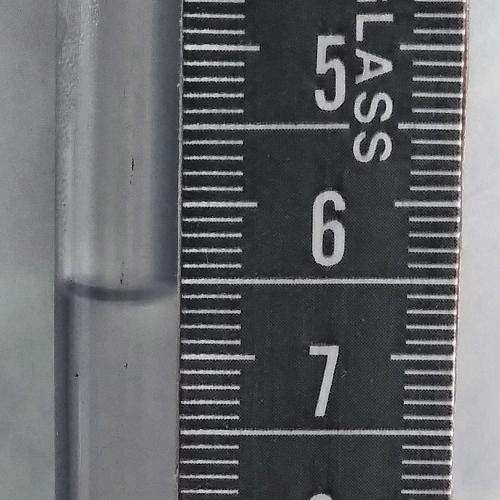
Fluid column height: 6.6 cm